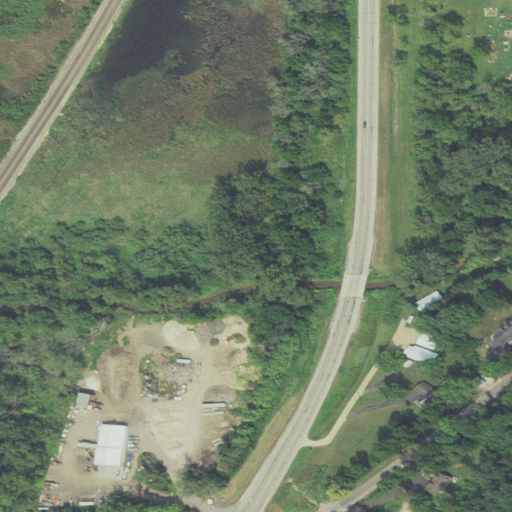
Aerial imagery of valley in Wisconsin named Chipmunk Coulee containing herbaceous wetlands, woody wetlands, low intensity development, deciduous forest, mixed forest, open development, pasture, medium intensity development, high intensity development, and barren land